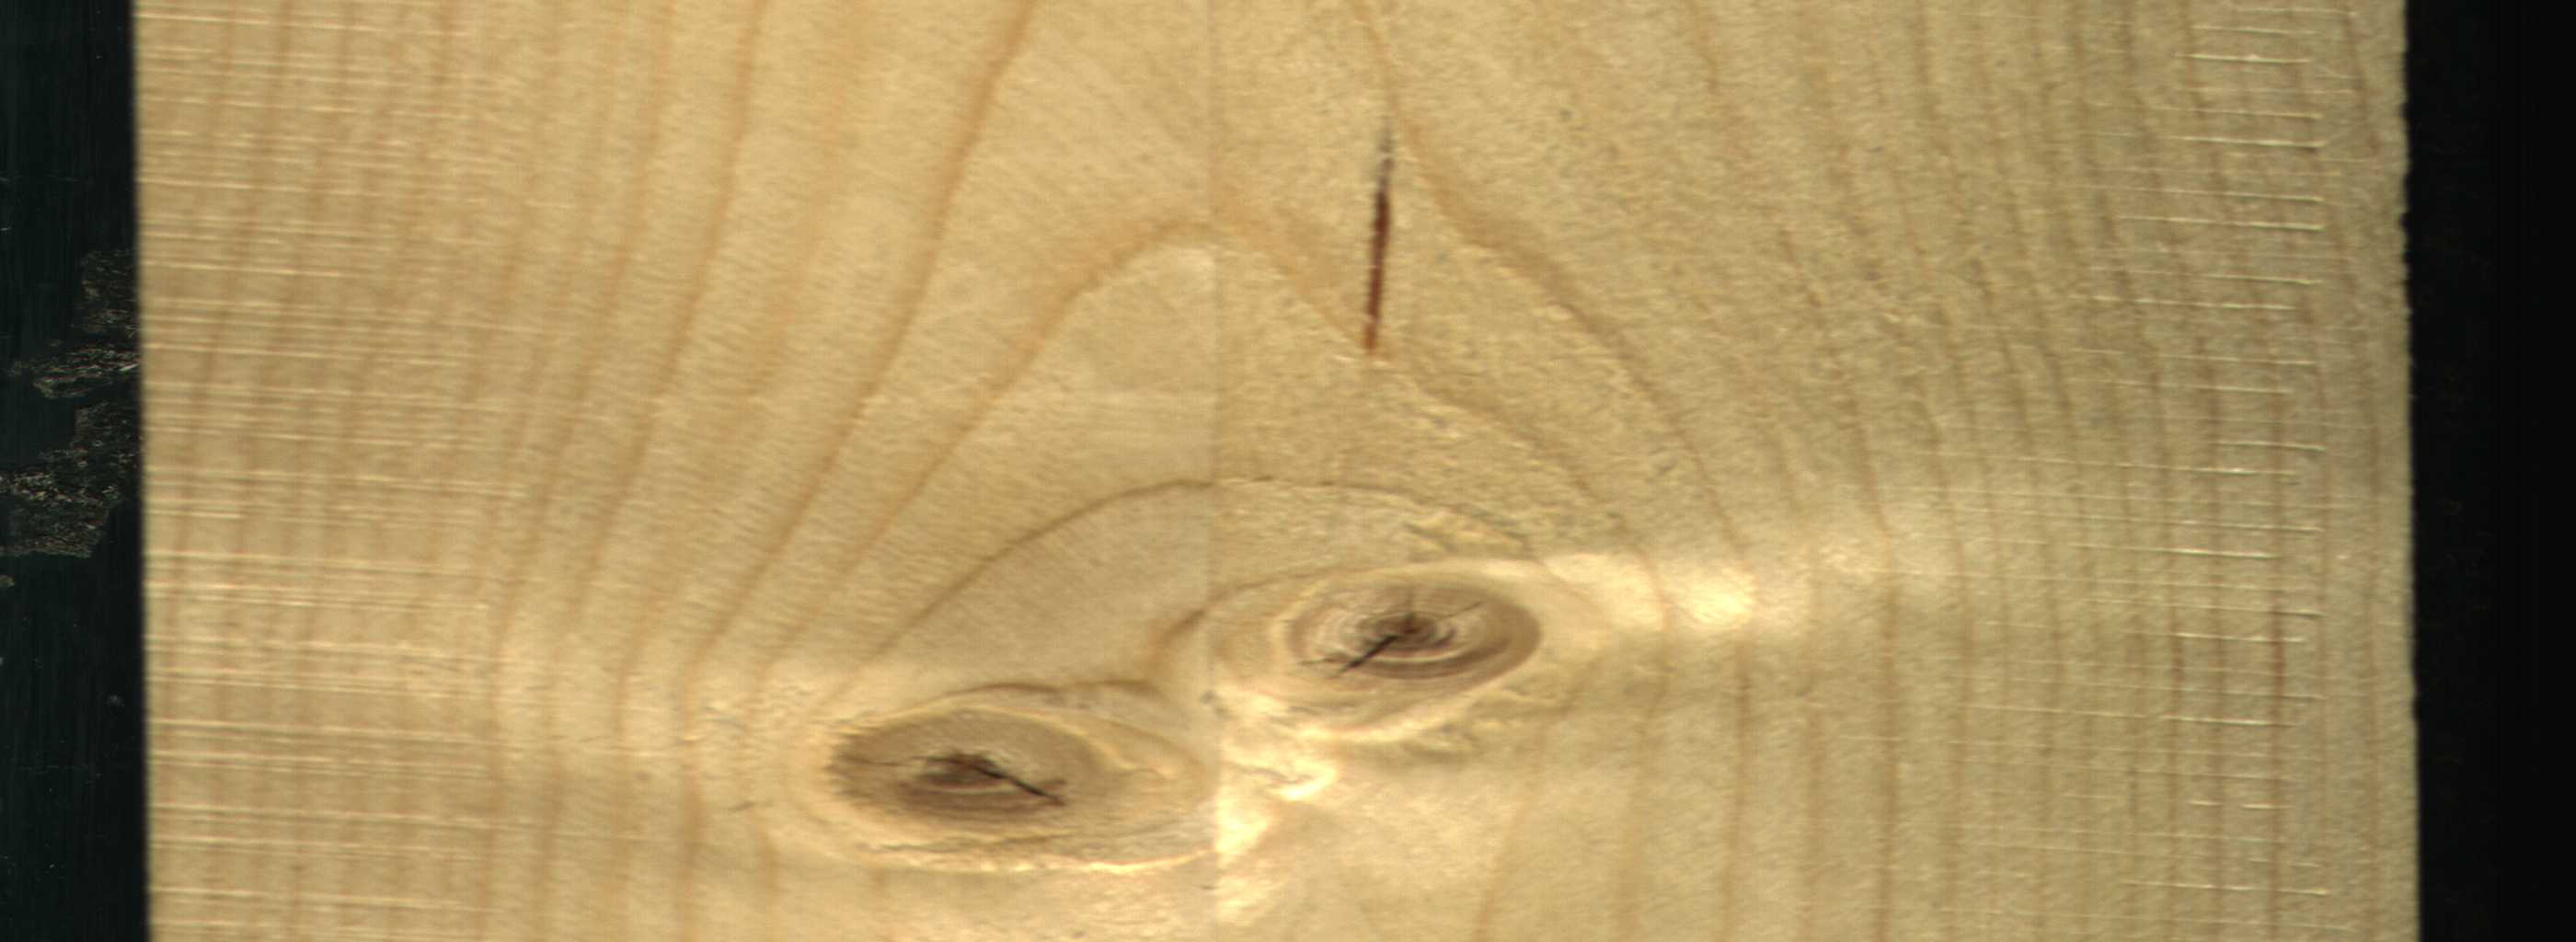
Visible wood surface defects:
resin
knot_with_crack
knot_with_crack